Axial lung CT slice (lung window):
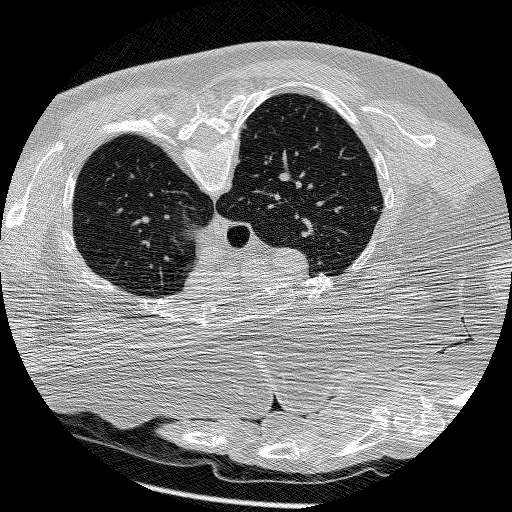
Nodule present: no